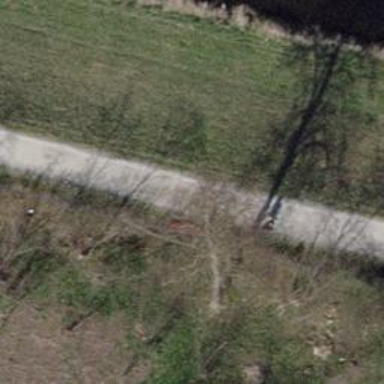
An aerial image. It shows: Red bench.